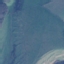
Land use / land cover: Pasture